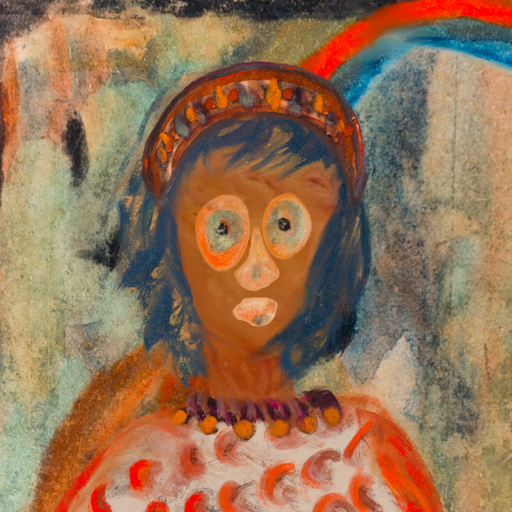
Background: Childish, Head And Neck Front: Pious_Lady, Face Front: Childish, Bust: Rupkatha, Hair Front: InTheSun, Head Accessory: Hypocrite, Second Necklace: Blank, Necklace: Doll, Baby: Blank